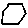
Label: hexagon